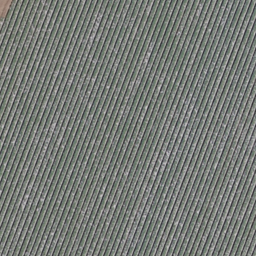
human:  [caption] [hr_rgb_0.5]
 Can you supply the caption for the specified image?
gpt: It is a piece of cropland .

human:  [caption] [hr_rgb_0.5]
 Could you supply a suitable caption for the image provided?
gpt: There is a piece of farmland .

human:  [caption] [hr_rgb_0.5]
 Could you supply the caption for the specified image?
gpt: It is a piece of farmland .

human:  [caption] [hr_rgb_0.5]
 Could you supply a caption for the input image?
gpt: There is a piece of cropland .

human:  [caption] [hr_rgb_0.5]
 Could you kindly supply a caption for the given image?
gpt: Here is a piece of farmland .